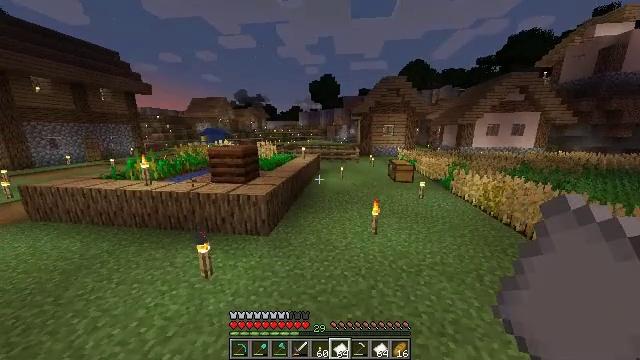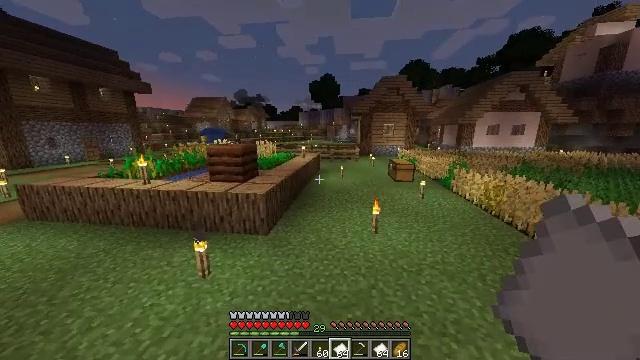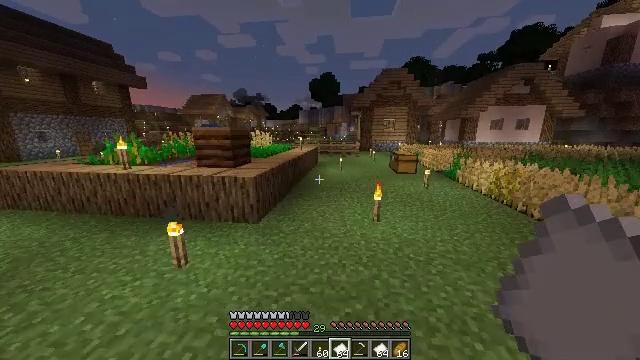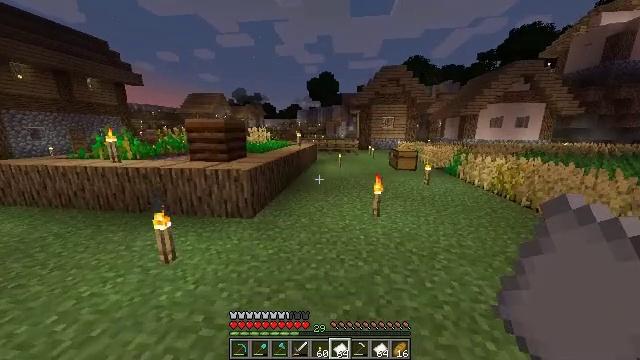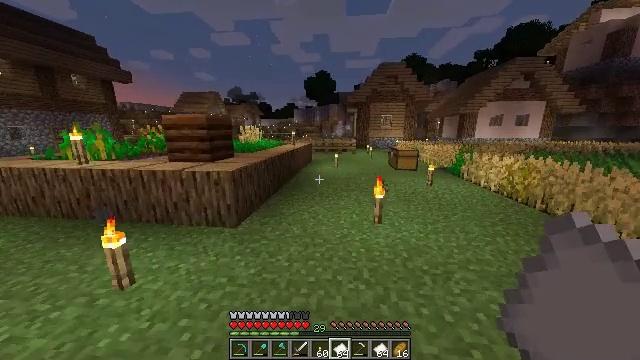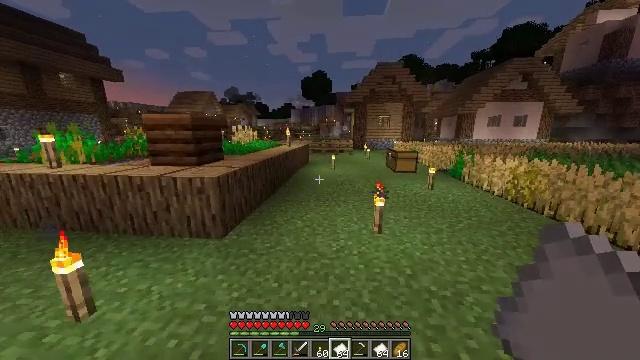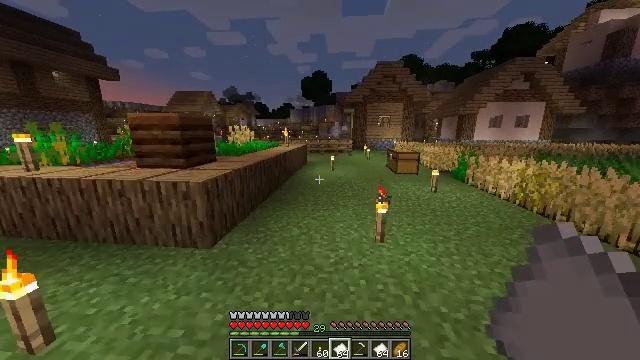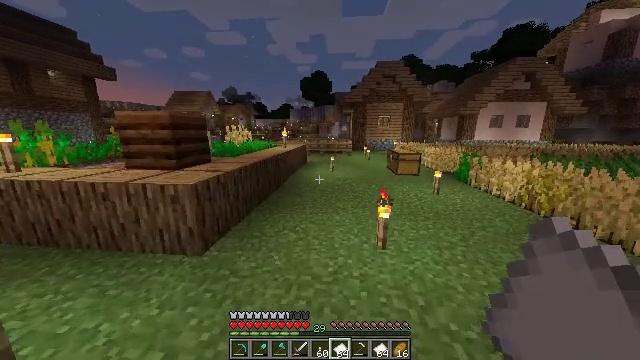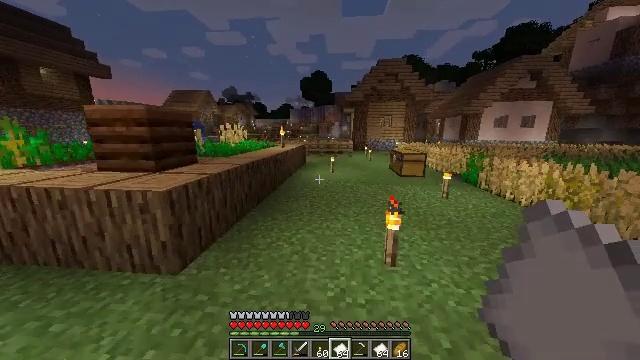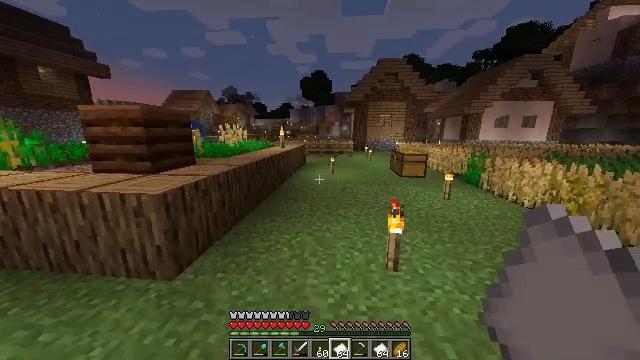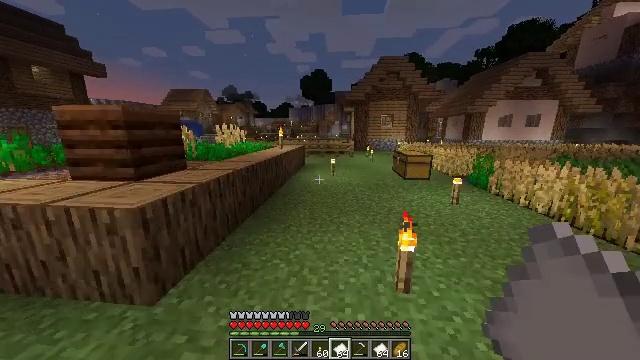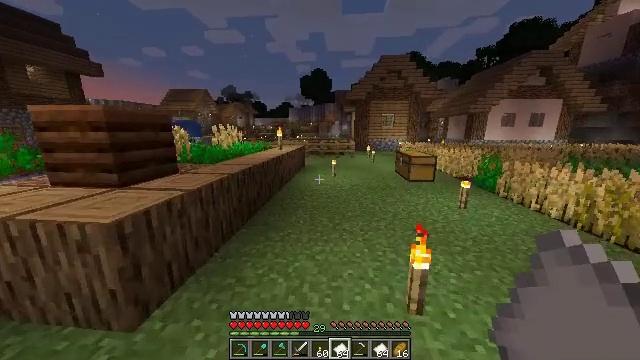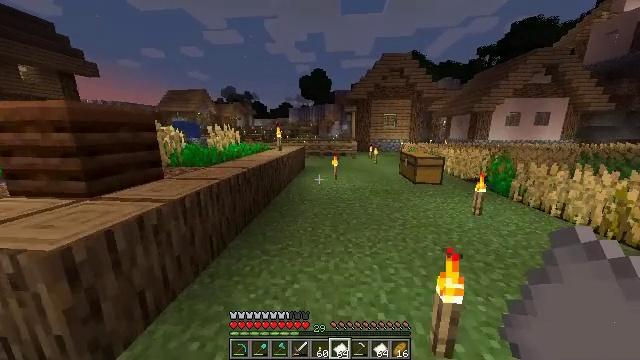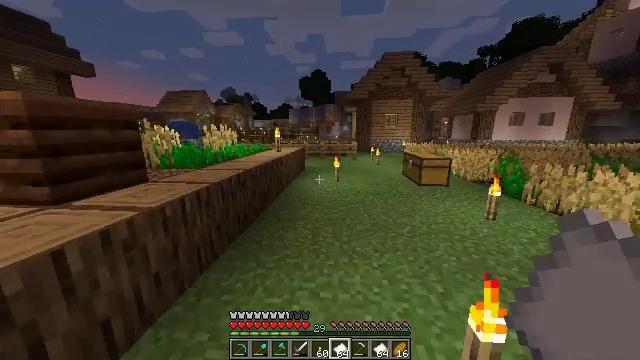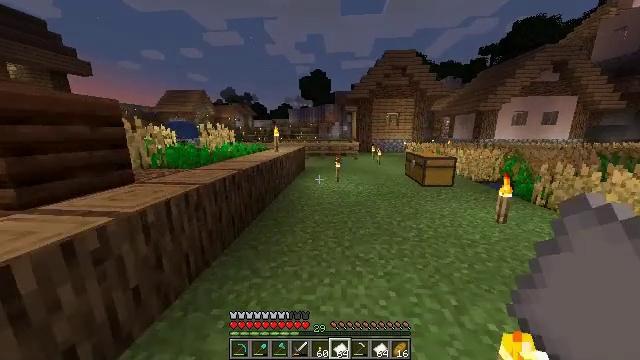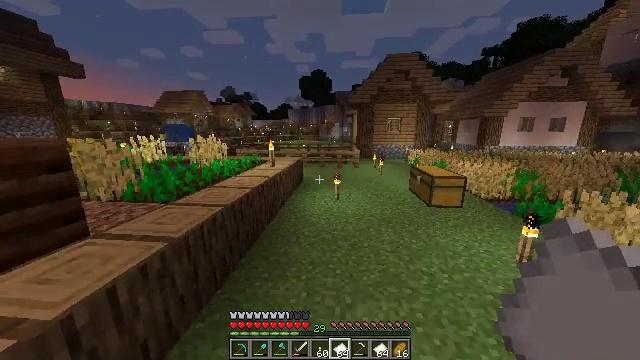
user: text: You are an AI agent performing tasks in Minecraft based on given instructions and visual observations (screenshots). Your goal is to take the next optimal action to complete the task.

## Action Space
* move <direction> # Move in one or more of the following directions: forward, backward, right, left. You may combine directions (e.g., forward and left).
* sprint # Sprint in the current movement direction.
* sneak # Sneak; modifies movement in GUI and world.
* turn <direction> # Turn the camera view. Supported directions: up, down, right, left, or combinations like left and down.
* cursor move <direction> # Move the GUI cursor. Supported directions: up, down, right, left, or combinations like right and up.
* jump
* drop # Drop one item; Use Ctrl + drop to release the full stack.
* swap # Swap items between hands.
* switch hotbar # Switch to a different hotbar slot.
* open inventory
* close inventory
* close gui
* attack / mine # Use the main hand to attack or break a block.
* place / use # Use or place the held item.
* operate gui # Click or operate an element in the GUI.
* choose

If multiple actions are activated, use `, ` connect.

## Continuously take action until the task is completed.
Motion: motion action
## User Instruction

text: Craft a stone.
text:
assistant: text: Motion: move forward, sprint
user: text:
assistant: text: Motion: move forward, sprint
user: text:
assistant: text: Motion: move forward, sprint
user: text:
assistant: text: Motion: move forward, sprint
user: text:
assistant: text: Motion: move forward, sprint
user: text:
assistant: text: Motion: move forward, sprint
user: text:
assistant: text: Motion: move forward, sprint
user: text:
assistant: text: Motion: move forward, sprint
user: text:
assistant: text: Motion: move forward, sprint
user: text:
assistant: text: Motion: move forward, sprint
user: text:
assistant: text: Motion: move forward, sprint
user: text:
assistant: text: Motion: move forward, sprint
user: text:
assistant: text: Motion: move forward, sprint
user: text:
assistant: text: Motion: move forward, sprint
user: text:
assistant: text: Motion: move forward, sprint, jump
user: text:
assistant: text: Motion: move forward, sprint, jump
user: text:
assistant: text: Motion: move forward, sprint, jump
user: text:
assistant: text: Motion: move forward, sprint, jump
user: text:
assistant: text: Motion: move forward, sprint, jump
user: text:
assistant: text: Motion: move forward, sprint, jump
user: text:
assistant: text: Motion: move forward, sprint, jump
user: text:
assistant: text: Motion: move forward, sprint, jump
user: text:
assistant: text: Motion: move forward, sprint, jump
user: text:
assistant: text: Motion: move forward, sprint, jump
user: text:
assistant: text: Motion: move forward, sprint
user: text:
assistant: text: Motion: move forward, sprint
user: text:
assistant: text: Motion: move forward, sprint
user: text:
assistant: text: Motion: move forward, sprint
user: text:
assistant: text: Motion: move forward, sprint
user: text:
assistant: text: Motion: move forward, sprint